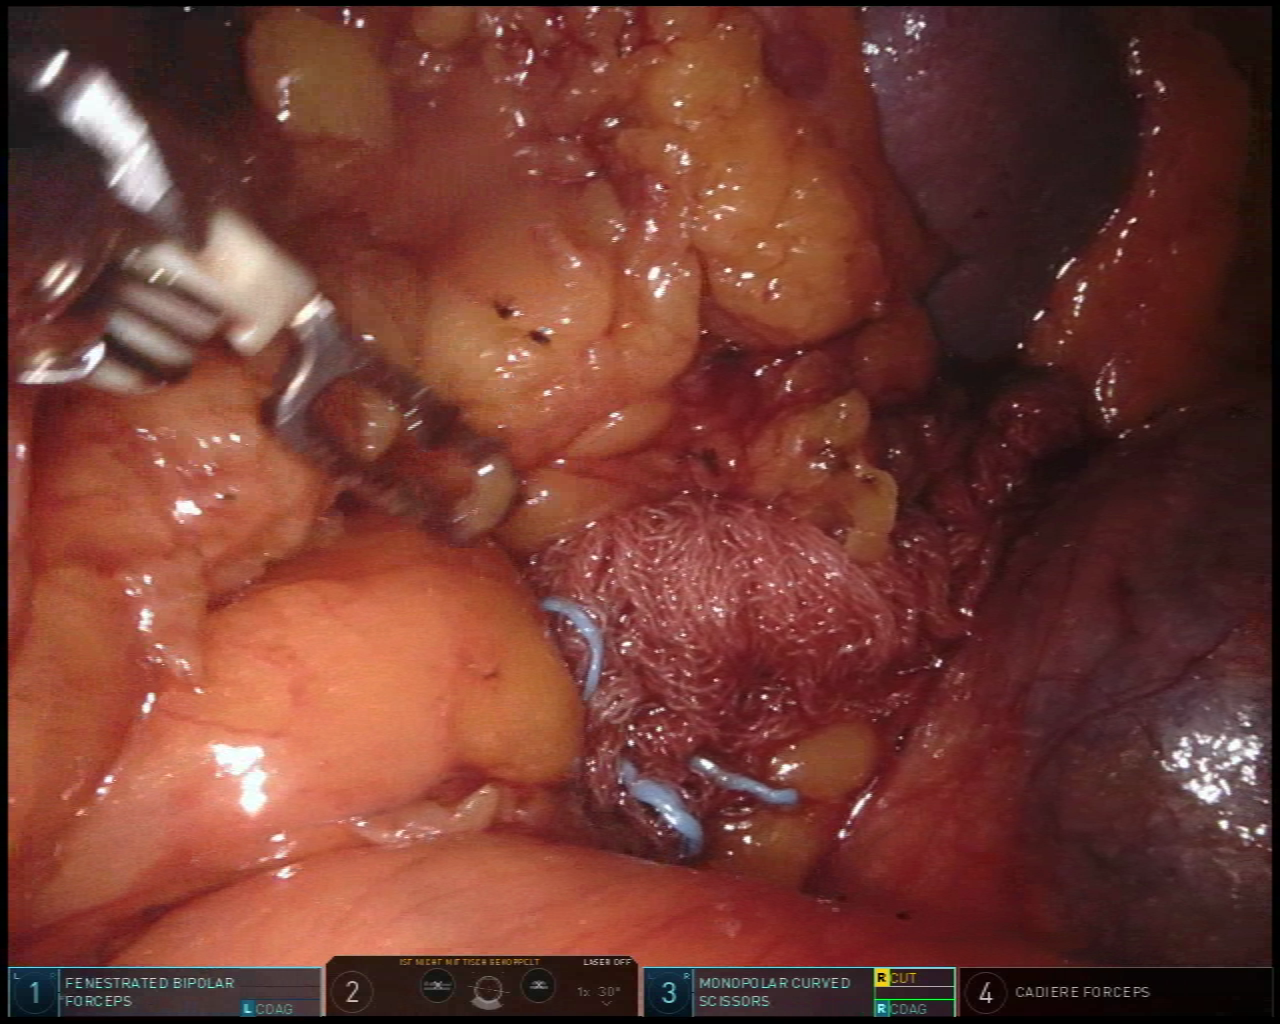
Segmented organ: spleen
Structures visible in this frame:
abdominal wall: no
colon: no
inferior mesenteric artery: no
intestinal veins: no
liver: no
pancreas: no
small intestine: no
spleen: yes
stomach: no
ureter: no
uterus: no
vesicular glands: no